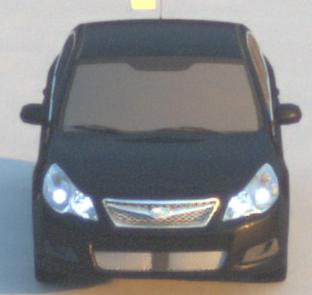
Make: Subaru
Model: Legacy 2.0R
Detailed model: Legacy (IV) Limousine
Model produced from: 2007/09
Model produced until: 2008/10
Doors: 4
Color: black
Road condition: dry road
Daytime: sunrise or sunset
Contrast: medium contrast